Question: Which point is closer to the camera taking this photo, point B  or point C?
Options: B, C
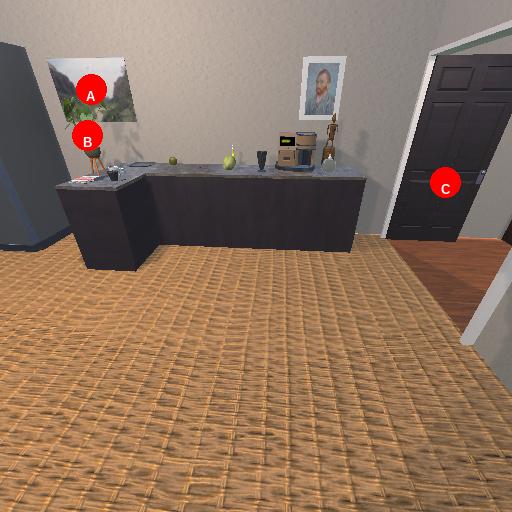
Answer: B